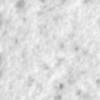
Label: no_change